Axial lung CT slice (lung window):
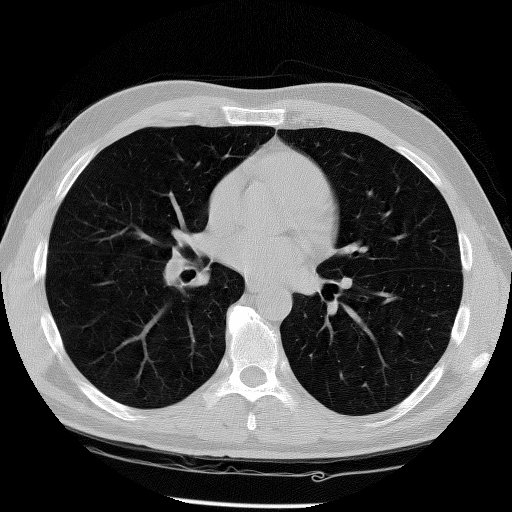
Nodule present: no